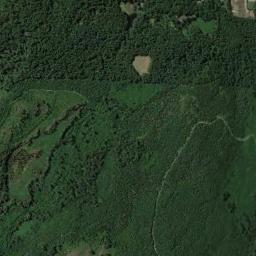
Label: forest